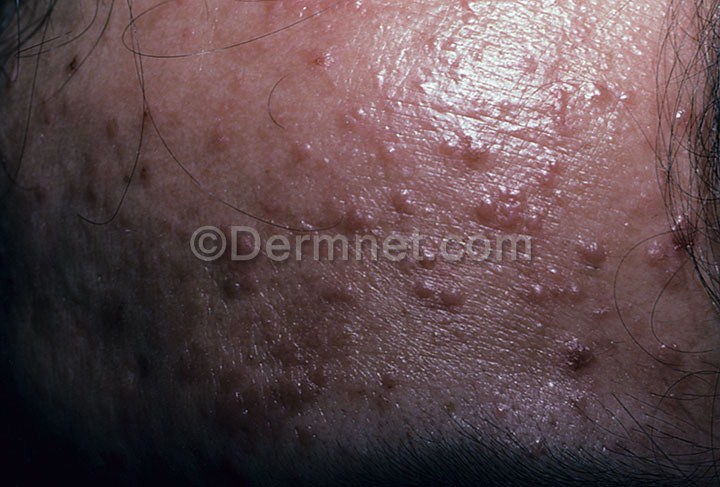
Disease: Warts Molluscum and other Viral Infections